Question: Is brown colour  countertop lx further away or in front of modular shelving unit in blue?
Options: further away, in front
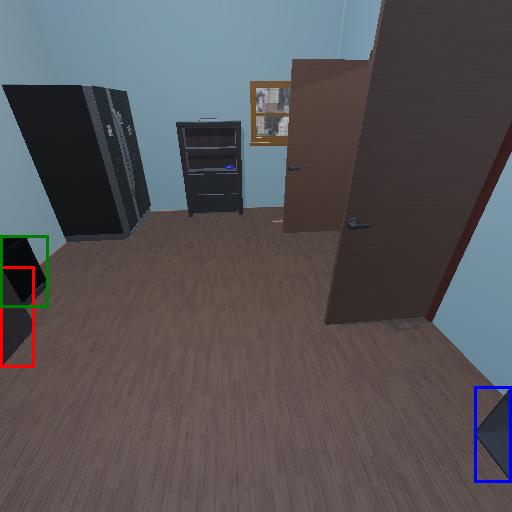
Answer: further away